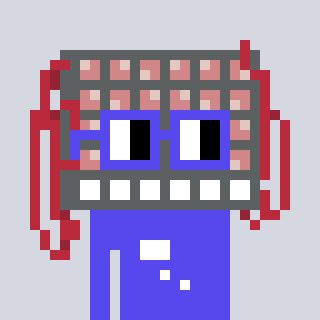
a pixel art character with square blue glasses, a turing-shaped head and a computerblue-colored body on a cool background